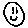
Label: smiley face